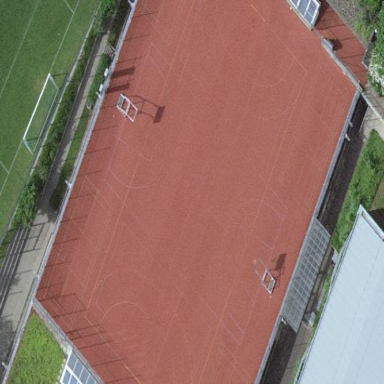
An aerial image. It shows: Multi-sport pitch with tartan surface.